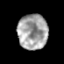
Tissue: prostate
Cell type: T cells
Senescence score: 0.2988
Nuclear area (px): 1035
Mean DAPI intensity: 163.133